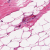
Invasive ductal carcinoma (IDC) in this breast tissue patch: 0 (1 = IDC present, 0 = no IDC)